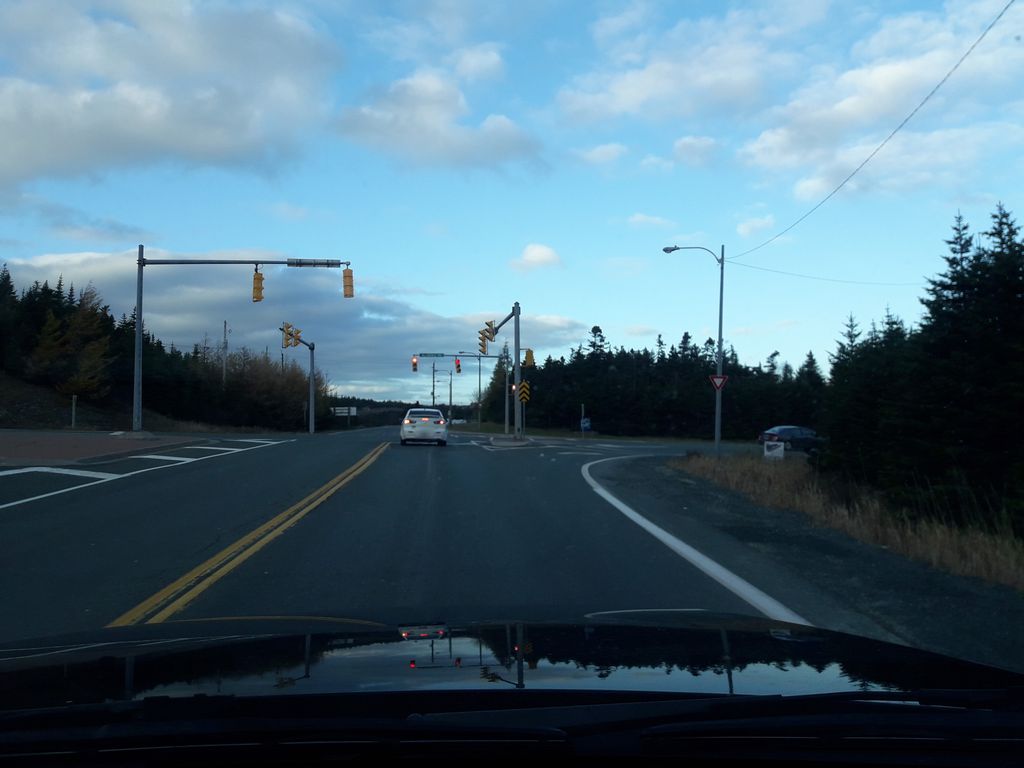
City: st_johns